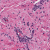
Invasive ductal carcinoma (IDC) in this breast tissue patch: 0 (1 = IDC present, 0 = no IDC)